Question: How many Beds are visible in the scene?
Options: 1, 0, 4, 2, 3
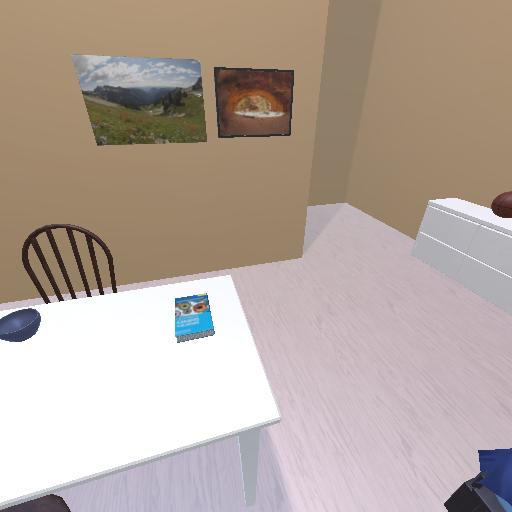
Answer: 1